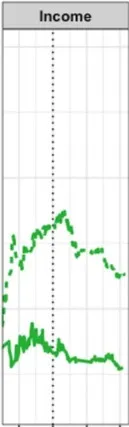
Demographic indicators among local and non-local participants (June 2020-April 2021). The time series graph show the percentage of participants (starting n = 30 local, n = 36 non-local) whose primary caregiver has a graduate degree. Red), whose anual household income is greater than $100.
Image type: chart (chart)